Question: In assets/fonts, I have 'materialdesignicons-webfont.ttf' and in assets/css, I have 'materialdesignicons.css'. And finally in 'main.js', I have the following:
'''
import {TNSFontIcon, fonticon} from 'nativescript-fonticon';
TNSFontIcon.debug = true;
TNSFontIcon.paths = {
'mdi': './assets/css/materialdesignicons.css'
};
TNSFontIcon.loadCss();
Vue.filter('fonticon', fonticon);
'''
And I am using icon like the following:
'''
<Label class="mdi" :text="'mdi-youtube' | fonticon" style="color: #fff;font-size: 40px;" />
'''
However, icons are not showing at all.

Btw, I grabbed the css from <URL>.
Please help!
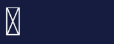
Answer: Add these lines to your CSS,
'''
.mdi {
font-family: "Material Design Icons", "materialdesignicons-webfont";
}
'''
Basically the postscript name, font file name in your project. Also you must use 'fonts' directory not 'assets/fonts', by default the files under 'fonts' directory are only automatically registered upon app launch.